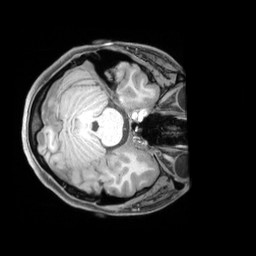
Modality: T1w
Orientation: axial
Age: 25
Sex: female
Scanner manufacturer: siemens
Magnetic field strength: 3 T
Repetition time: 1.97 s
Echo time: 0.00206 s